An envelope spectrum derived from a bearing vibration measurement is shown; the reference markers locate BPFO, BPFI, BSF and FTF for this bearing geometry and shaft speed. Diagnose the bearing from this image, choosing from: normal, inner_race, outer_race, ball.
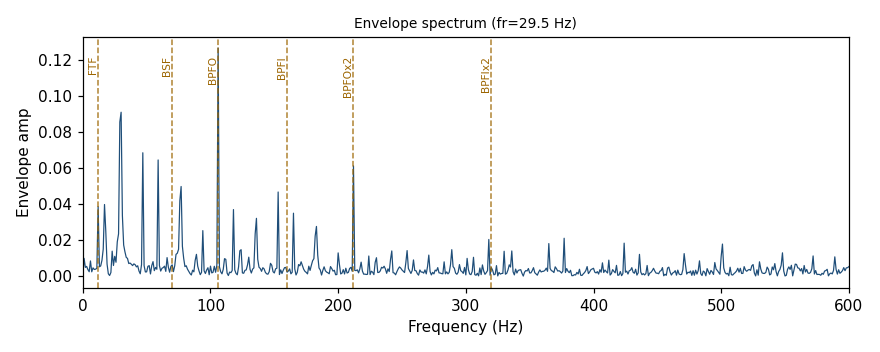
Answer: outer_race